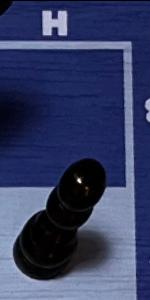
Label: Pawn_Black